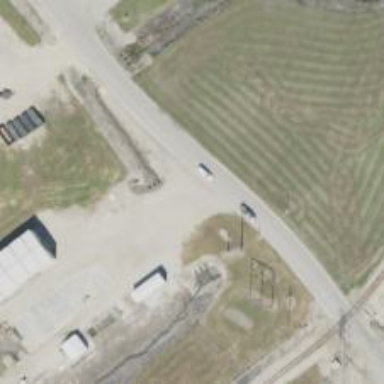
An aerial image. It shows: Power pole.